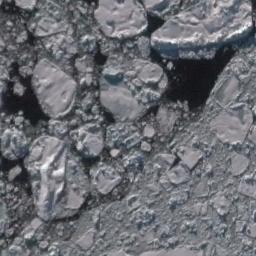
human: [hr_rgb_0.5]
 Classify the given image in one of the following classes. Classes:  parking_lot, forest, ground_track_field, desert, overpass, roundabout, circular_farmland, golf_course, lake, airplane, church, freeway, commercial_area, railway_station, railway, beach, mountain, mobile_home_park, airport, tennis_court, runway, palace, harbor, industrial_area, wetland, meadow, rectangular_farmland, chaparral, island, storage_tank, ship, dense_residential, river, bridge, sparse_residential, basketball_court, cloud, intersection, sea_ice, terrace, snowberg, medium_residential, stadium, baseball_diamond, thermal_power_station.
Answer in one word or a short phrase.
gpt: sea_ice